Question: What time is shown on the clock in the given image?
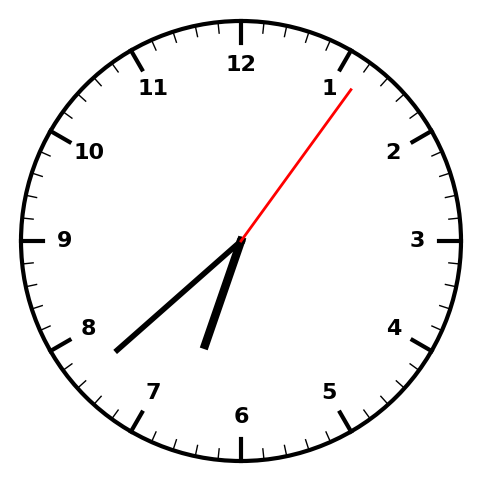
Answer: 06:38:06